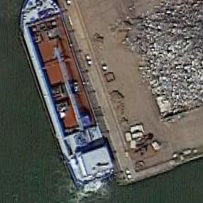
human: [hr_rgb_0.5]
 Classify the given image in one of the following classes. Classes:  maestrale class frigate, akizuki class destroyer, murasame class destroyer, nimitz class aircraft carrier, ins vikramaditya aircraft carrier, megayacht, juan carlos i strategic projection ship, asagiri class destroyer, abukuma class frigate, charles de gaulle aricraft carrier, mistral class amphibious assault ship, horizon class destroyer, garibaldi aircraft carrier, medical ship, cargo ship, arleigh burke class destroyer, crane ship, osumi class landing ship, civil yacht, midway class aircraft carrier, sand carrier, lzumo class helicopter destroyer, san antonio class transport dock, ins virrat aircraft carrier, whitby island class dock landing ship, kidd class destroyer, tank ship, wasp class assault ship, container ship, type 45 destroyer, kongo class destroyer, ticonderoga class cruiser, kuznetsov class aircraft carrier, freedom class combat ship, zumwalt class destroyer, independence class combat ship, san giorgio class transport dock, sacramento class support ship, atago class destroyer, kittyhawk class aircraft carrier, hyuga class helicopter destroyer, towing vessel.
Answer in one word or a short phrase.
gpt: Cargo ship